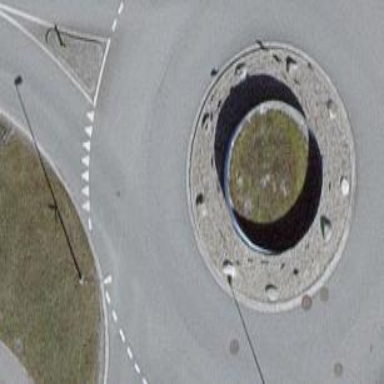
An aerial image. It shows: Tertiary road with asphalt surface leading to roundabout.